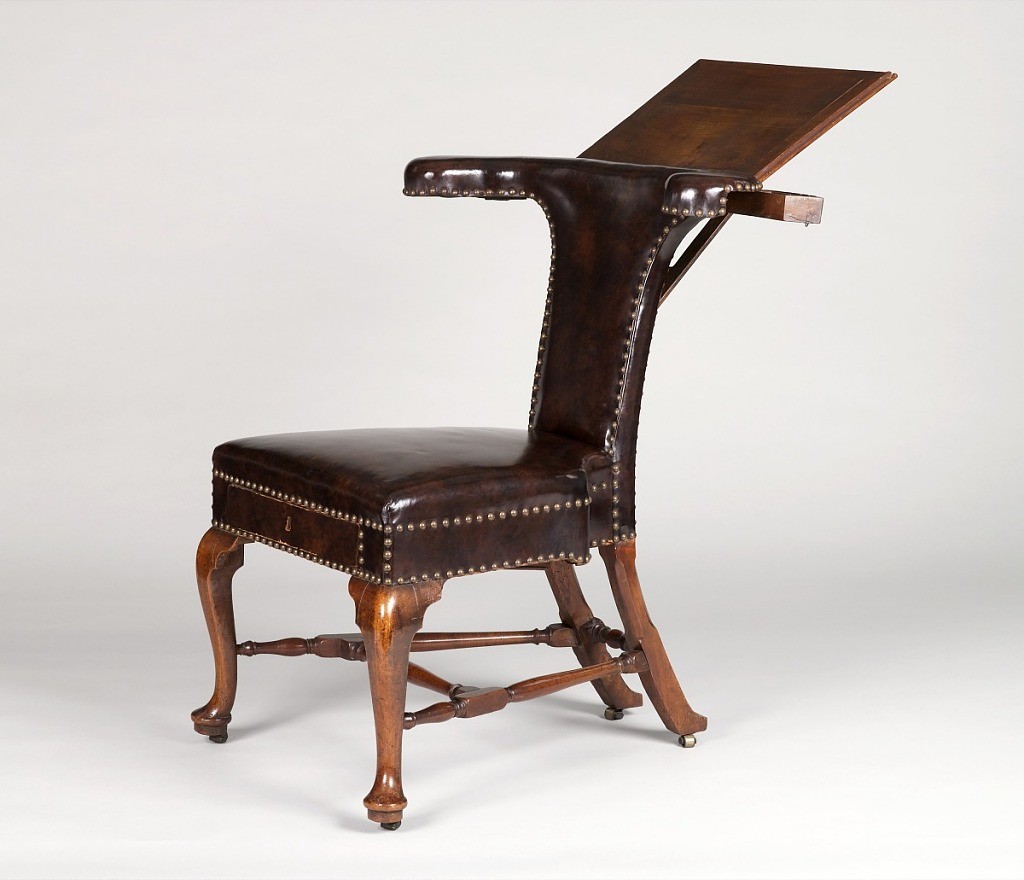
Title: Reading Chair
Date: ca. 1720–30
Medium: Turned and joined walnut, leather, brass, tin
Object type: chair
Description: Form with square tapering seat and tall narrow back upholstered in dark brown nailed leather; back with horizontal U-curved arms at top fitted with hinged, adjustable wooden book rest on back; retractable tin candleholder in left arm, small retractable sectioned tray in right arm; drawer in seat; cabriole front legs with pad feet, turned stretchers, rear feet square in section; small brass caster on each foot.

A) chair
B) drawer
C) bookrest support